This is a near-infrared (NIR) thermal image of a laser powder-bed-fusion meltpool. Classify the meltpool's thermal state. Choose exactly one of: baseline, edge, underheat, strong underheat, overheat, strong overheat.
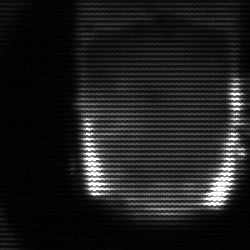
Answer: baseline